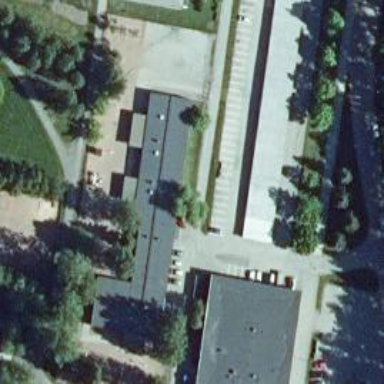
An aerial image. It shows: Kindergarten.